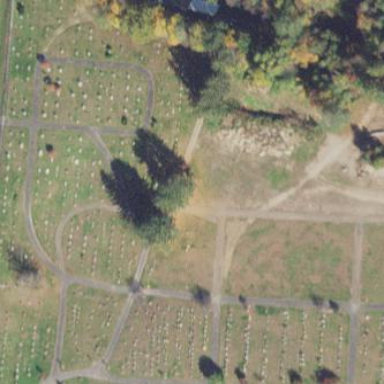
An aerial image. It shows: Cemetery.